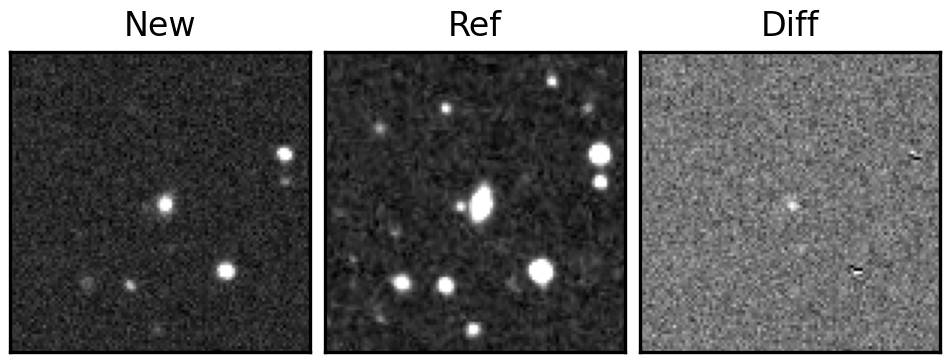
Label: real